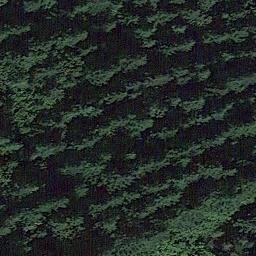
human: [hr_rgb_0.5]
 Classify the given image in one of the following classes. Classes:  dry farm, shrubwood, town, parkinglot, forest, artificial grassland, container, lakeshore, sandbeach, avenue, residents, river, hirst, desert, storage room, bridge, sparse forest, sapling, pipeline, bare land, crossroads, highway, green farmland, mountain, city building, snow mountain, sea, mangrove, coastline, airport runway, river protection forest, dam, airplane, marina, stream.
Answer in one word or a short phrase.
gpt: forest